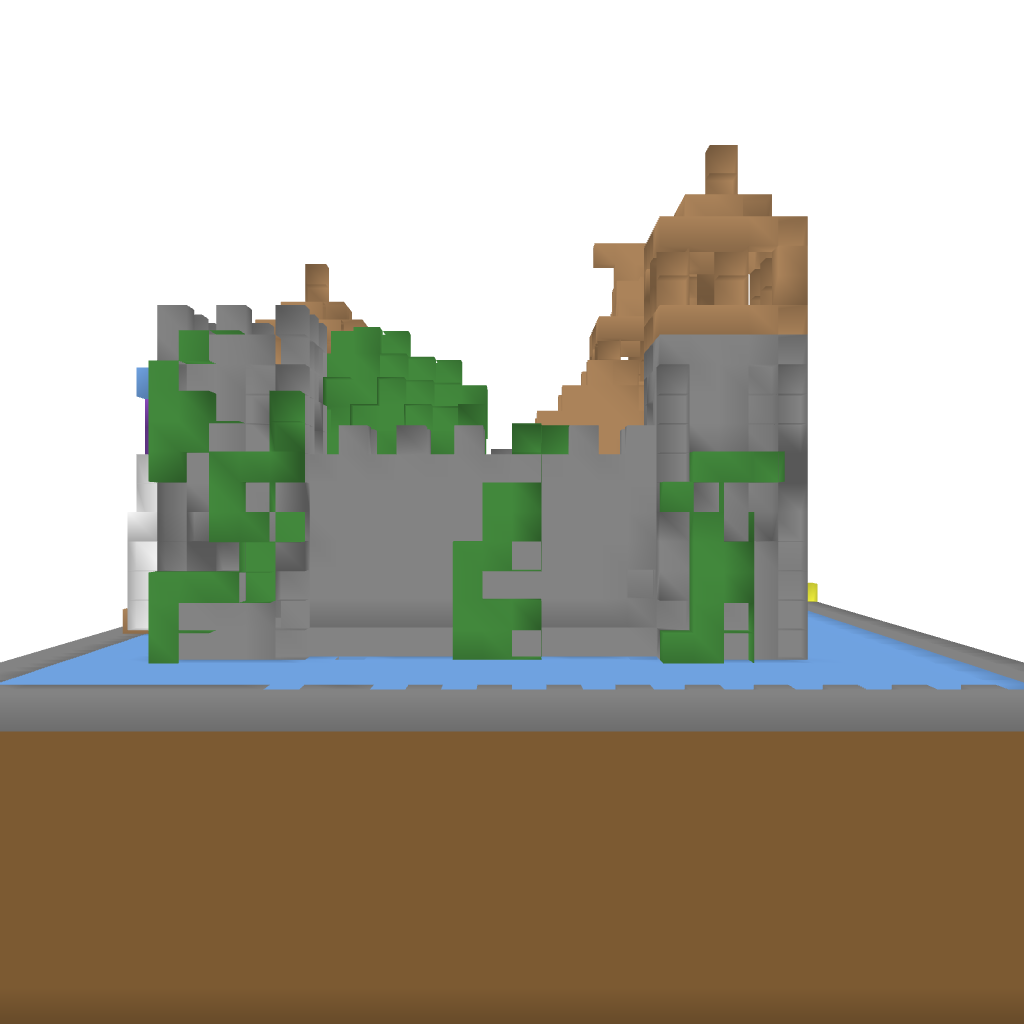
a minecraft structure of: Tiny Castle good quality a lot of earth